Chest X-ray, AP view. Patient: 68 years old, sex M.
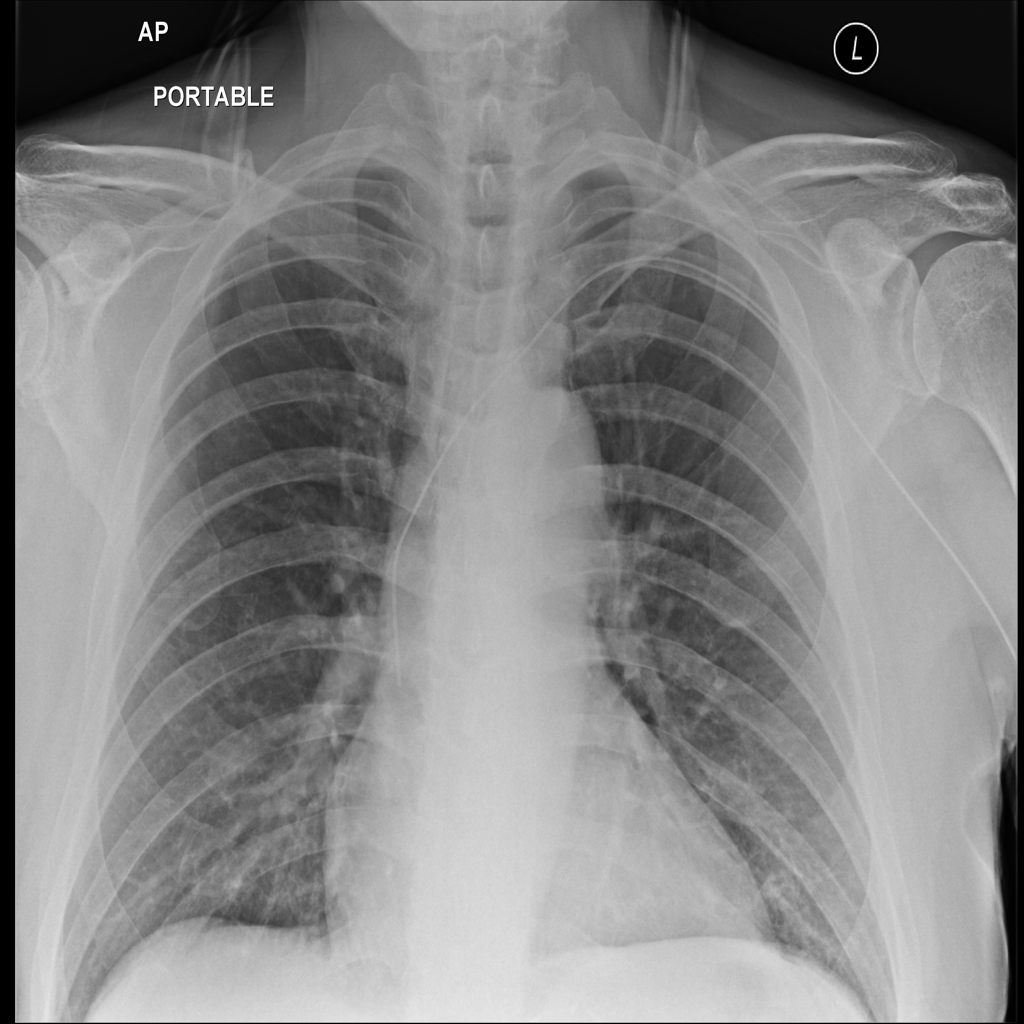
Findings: No Finding